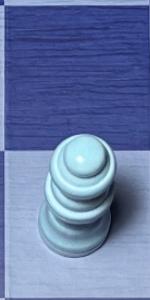
Label: Queen_White